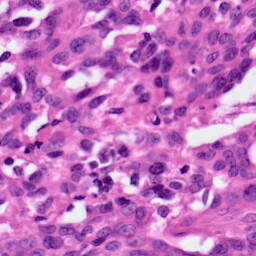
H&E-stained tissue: Ovarian